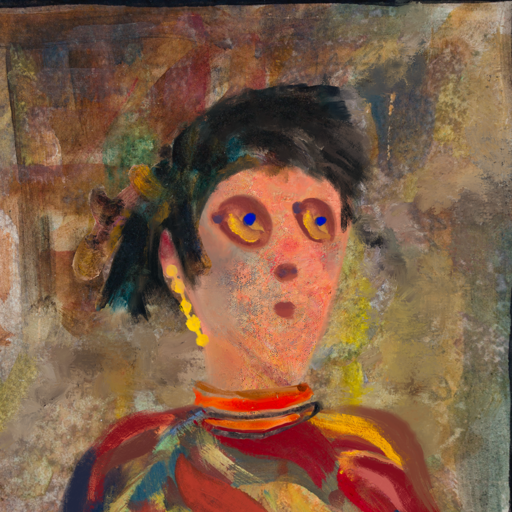
Background: Mosgoul, Head And Neck Side: Irani, Face Side: Mother_And_Son_Son, Bust: Mother_And_Son_Son, Hair Side: Pipe, Head Accessory: Blank, Second Necklace: Blank, Necklace: Experience, Baby: Blank